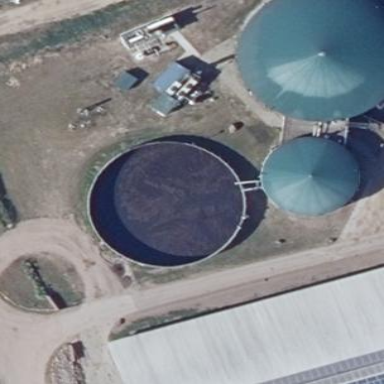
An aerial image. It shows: Storage tank that is man-made.